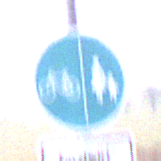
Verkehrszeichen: GetrennterRadUndGehwegRadwegLinks
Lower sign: BesondereFahrzeugeUndTransportgueter7
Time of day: Midday
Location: Outdoor (Nature)
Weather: Overcast
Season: Autumn
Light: Natural